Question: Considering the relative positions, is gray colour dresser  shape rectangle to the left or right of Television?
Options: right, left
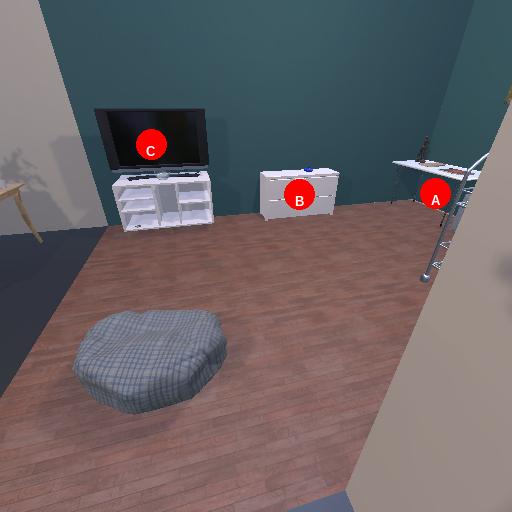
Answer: right